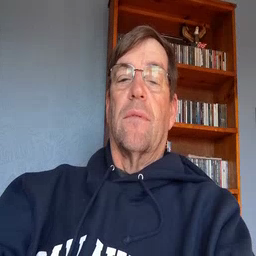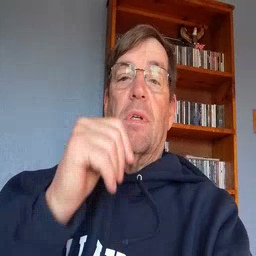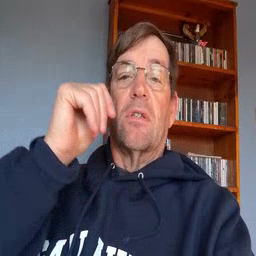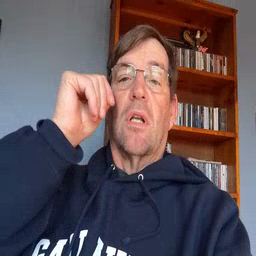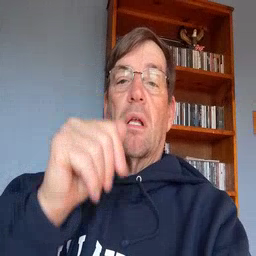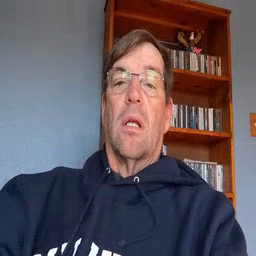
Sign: yesterday